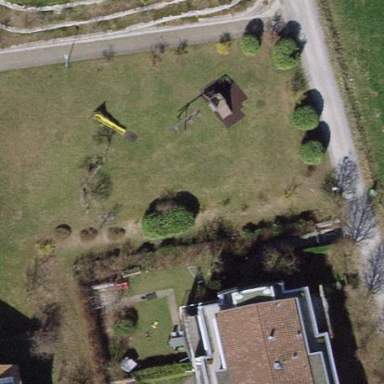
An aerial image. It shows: Playground area for leisure activities on the land.